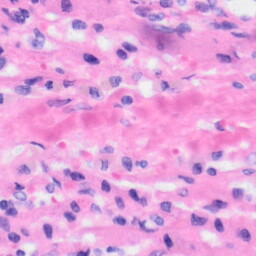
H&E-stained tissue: Liver